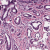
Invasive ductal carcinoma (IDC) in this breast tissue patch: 0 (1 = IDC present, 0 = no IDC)